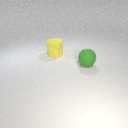
large yellow rubber cylinder to the left of large green rubber sphere